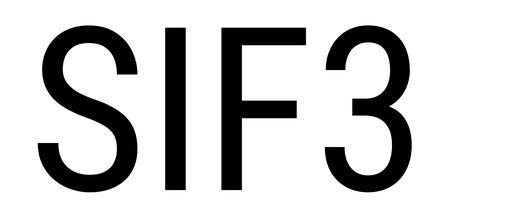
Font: Roboto_Condensed_Regular